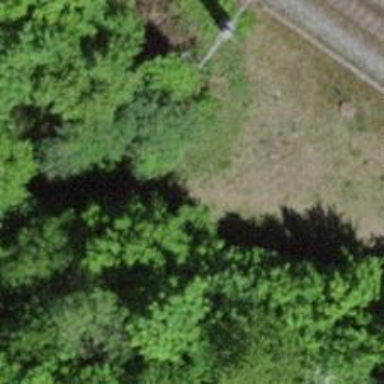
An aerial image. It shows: Track with grade 1 quality.